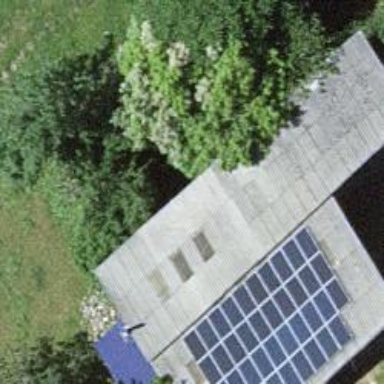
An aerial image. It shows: Solar power generator with photovoltaic panels.